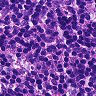
Metastatic tissue present: no